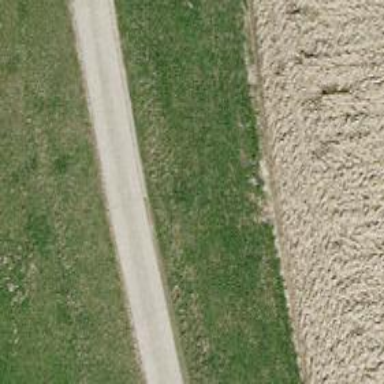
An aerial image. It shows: Unclassified road.